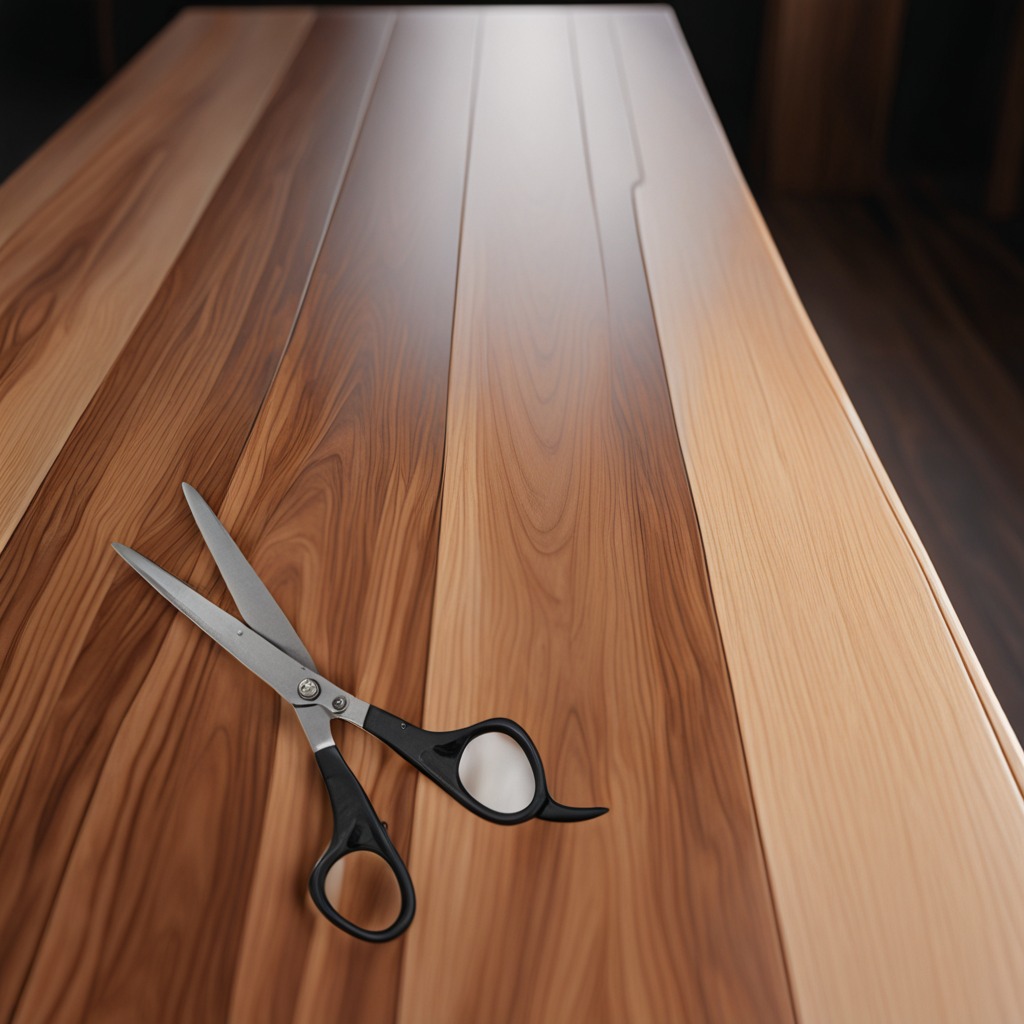
A scissor is lying on a wooden table in a carpentry studio.